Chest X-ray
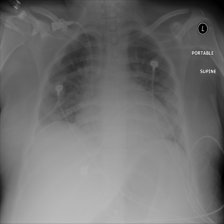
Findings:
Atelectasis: negative
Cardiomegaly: negative
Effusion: negative
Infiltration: negative
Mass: negative
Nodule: negative
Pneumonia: negative
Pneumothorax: negative
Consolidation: negative
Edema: negative
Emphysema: negative
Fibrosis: negative
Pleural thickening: negative
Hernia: negative